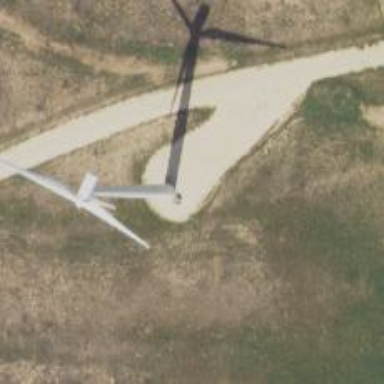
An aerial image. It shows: Wind generator with horizontal axis. The generator is wind turbine.